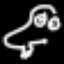
Label: frog